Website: lowes
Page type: review-order
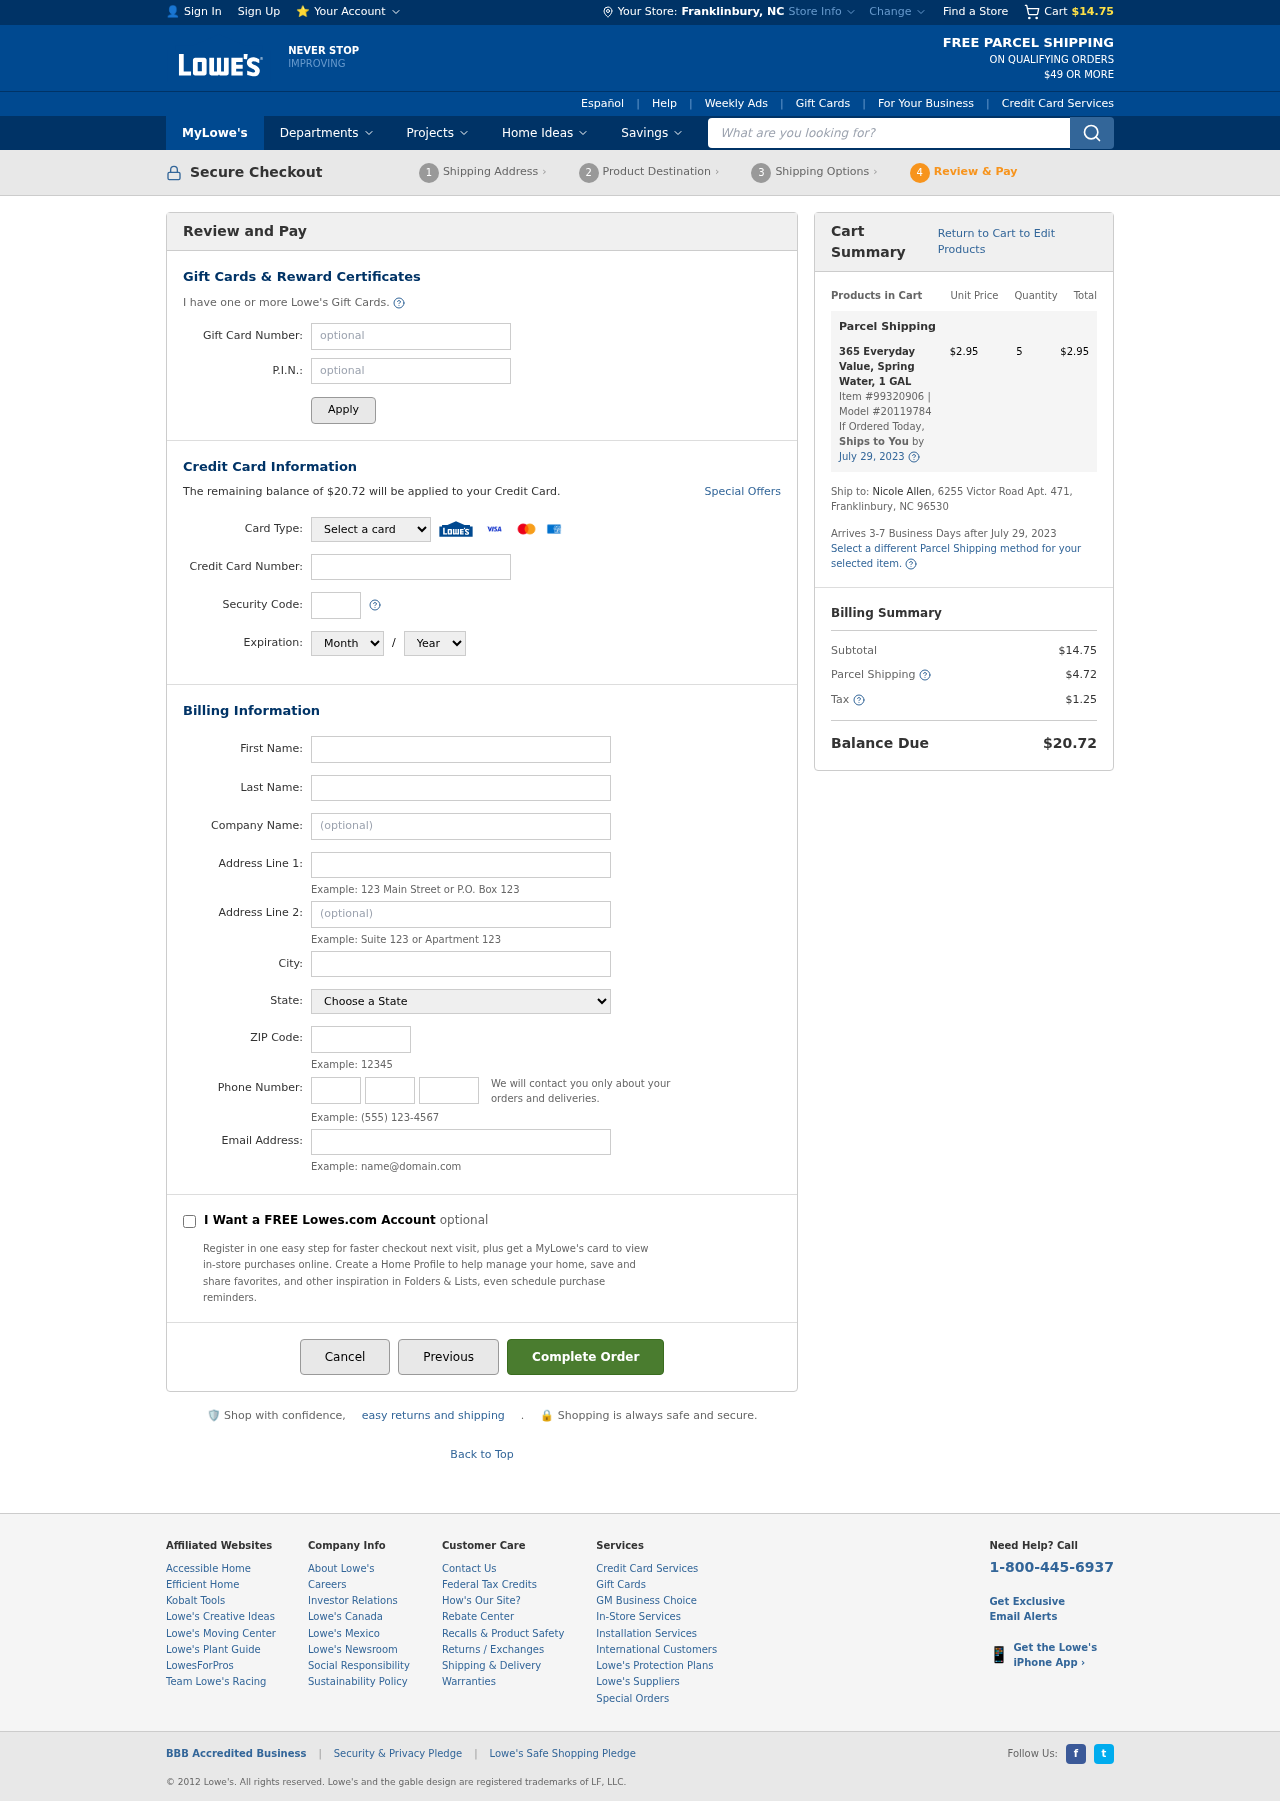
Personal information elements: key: PII_CARD_CVV
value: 709
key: PII_CARD_EXPIRY_MONTH
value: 04
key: PII_CARD_EXPIRY_YEAR
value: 28
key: PII_CARD_NUMBER
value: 5372 0695 0089 0086
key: PII_CARD_TYPE
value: Mastercard
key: PII_CITY
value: Franklinbury
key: PII_CITY_STATE
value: Franklinbury, NC
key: PII_COMPANY
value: Smith, Morgan and Burch
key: PII_EMAIL
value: nallen@yahoo.com
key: PII_FIRSTNAME
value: Nicole
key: PII_LASTNAME
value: Allen
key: PII_PHONE_AREA
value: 440
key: PII_PHONE_PREFIX
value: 507
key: PII_PHONE_SUFFIX
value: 1498
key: PII_POSTCODE
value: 96530
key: PII_STATE
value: North Carolina
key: PII_STREET
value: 6255 Victor Road Apt. 471
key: PII_STREET2
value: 6255 Victor Road Apt. 471
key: PII_STREET2
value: Suite 913
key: PII_FULLNAME2
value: Nicole Allen
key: PII_CITY_STATE_ZIP2
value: Franklinbury, NC 96530
Product elements: key: PRODUCT1_NAME
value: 365 Everyday Value, Spring Water, 1 GAL
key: PRODUCT1_PRICE
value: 2.95
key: PRODUCT1_QUANTITY
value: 5
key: PRODUCT1_ITEM_NUMBER
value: Item #99320906
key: PRODUCT1_MODEL_NUMBER
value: Model #20119784
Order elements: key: ORDER_SUBTOTAL
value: $14.75
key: ORDER_BALANCE_DUE
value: $20.72
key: ORDER_SHIPPING_DATE
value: July 29, 2023
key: ORDER_ITEM_TOTAL
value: $2.95
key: ORDER_SHIPPING_DATE2
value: July 29, 2023
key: ORDER_SHIPPING_COST
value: $4.72
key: ORDER_TAX
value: $1.25
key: ORDER_TOTAL
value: $20.72
Search elements: key: HEADER_SEARCH
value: What are you looking for?